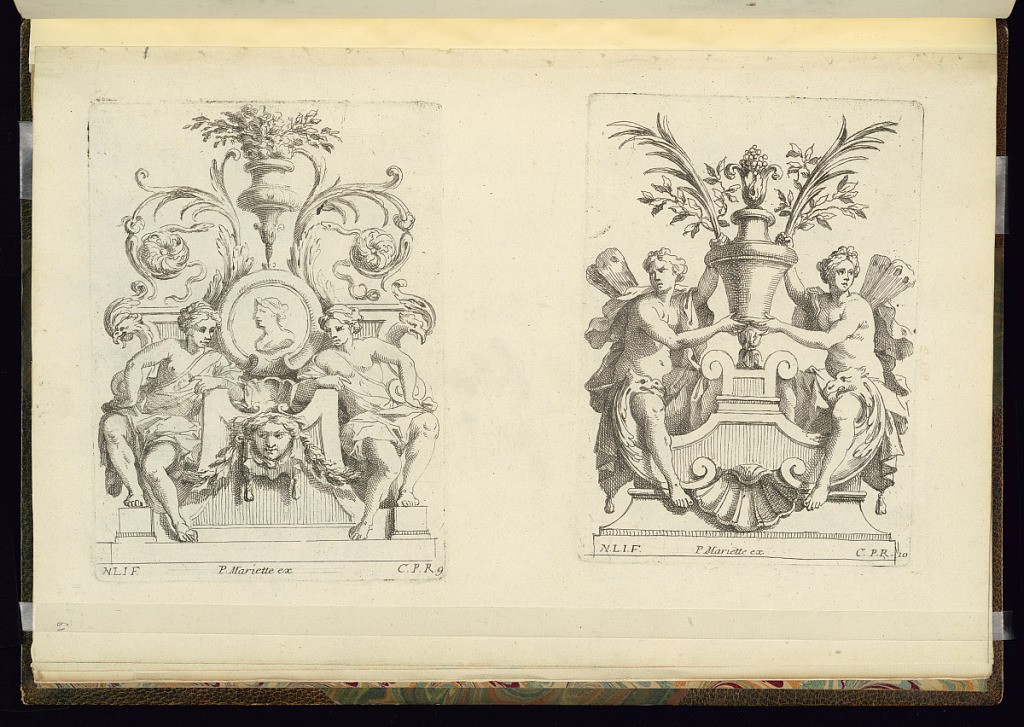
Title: Two Ornament Designs
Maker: Nicolas Pierre Loir, French, 1624 - 1679
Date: ca.1660–1713
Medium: Etching on paper
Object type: Print
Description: Two plates of ornament designs printed side-by-side on a single sheet. The designs feature winged figures and seated figures flanking plinths featuring a roundel profile portrait, vases, flowers, snakes, foliate branches, palm leaves, shells, bird heads, mask (mascaron), ribbons, festoon of leaves, fleurons, foliate scrolls, and scrolling leaves (rinceaux). The plates are signed and numbered.